Interaction volume radius: 5 \u00c5
Interaction volume height: 25 \u00c5
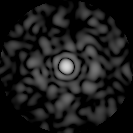
Disorder parameter: 0.8616